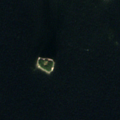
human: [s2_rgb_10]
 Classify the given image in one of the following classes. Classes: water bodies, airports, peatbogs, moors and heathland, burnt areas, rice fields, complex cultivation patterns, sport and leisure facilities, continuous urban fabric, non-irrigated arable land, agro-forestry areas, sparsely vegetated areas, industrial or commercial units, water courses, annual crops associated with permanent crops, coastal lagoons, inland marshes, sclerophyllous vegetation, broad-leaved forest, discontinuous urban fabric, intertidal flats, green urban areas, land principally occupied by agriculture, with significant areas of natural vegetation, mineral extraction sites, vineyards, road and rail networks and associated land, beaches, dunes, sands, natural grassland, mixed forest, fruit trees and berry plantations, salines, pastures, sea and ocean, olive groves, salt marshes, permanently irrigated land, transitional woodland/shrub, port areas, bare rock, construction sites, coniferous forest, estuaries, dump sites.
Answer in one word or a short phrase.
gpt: sea and ocean